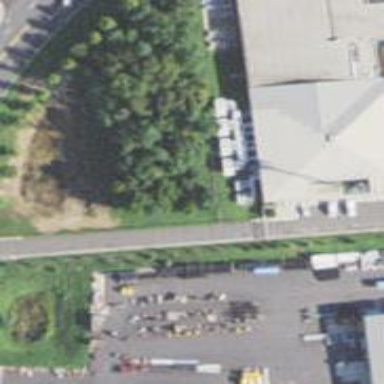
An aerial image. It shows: Commercial building.